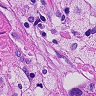
Metastatic tissue present: yes